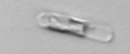
Label: Guinardia_striata